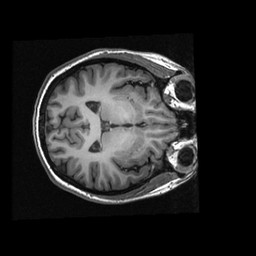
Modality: T1w
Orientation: axial
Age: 20
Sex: female